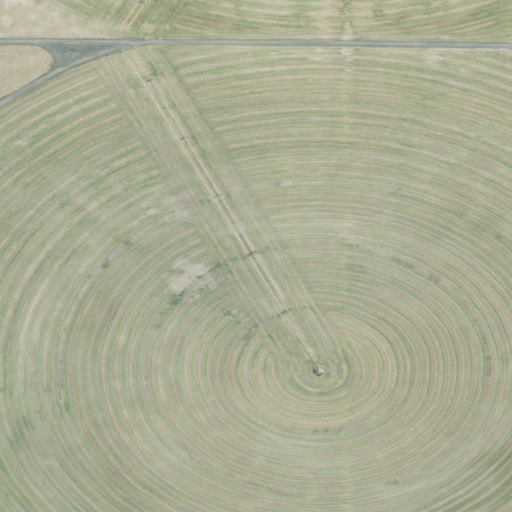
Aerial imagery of depression(s) in Oregon named Cow Creek Sink containing only pasture